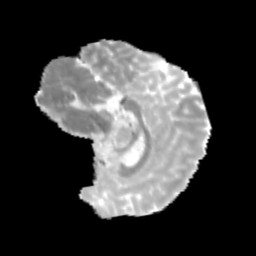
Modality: MD
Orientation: sagittal
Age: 10
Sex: male
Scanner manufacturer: siemens
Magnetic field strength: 3 T
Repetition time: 3.8 s
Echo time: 0.07 s